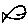
Label: fish